Question: I'm trying to convert buffer to hex string in c as the below,
the below image is the input file

it's a binary file.
'''
#include "stdio.h"
#include "stdlib.h"
#include "string.h"
#include "fcntl.h"
#if defined(_MSC_VER)
#include <BaseTsd.h>
typedef SSIZE_T ssize_t;
#endif
#define BUFF_SIZE 5
int main()
{
char buff[BUFF_SIZE];
int fd;
ssize_t rd_size;
FILE *rfp;
FILE *ofp;
ofp = fopen("output.txt", "w");
rfp = fopen("test.bin", "rb");
while ( 4== (fread(buff, 1, 4, rfp)))
{
fprintf(ofp, "%02X%02X%02X%02X
", buff[0], buff[1], buff[2], buff[3]);
}
fclose(ofp);
fclose(rfp);
return 0;
}
'''
then I use above code, I've got bin to hex file
but I've got the problem at result.
'''
04002B2B
000001FFFFFFFF
<PHONE>
<PHONE>
<PHONE>
<PHONE>
<PHONE>
<PHONE>
<PHONE>
<PHONE>
<PHONE>
<PHONE>
<PHONE>
<PHONE>
<PHONE>
<PHONE>
<PHONE>
<PHONE>
<PHONE>
FFFFFF80002000
<PHONE>
08700F00
<PHONE>
<PHONE>
<PHONE>
<PHONE>
<PHONE>
<PHONE>
<PHONE>
<PHONE>
<PHONE>
FFFFFF800FFFFFFFF01E
087007FFFFFF80
<PHONE>
0BFFFFFFB80820
<PHONE>
2DFFFFFFC7114D
00FFFFFFC20118
00001B58
'''
As you can see that the above file, especially I don't want to "000001FFFFFFFF " this output. But I don't know what am I supposed to do
# update
I want to run in the linux. but if I make a execute file, I got the segmant error.
Can you let me know what am I supposed to do?
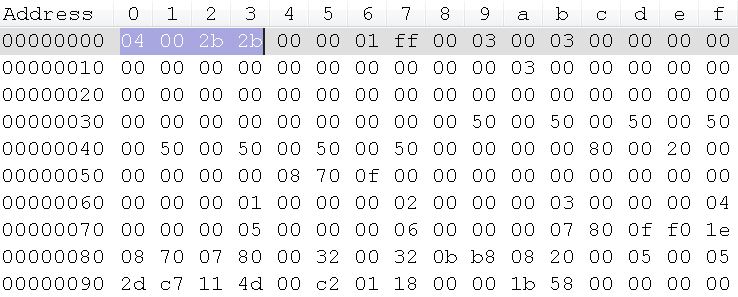
Answer: The major problem here is that your 'char' type seems to be 'signed' (if 'char' is 'signed' or 'unsigned' is implementation specific). That means that values larger equal or larger than '0x80' will be treated as negative values (with <URL>.
And when you pass such a value to 'printf' and the value is <URL> to an 'int' it is sign-extended. So '0xff' becomes '0xffffffff', which is then printed.
If you use 'unsigned char' for your values instead, then values like '0xff' are not extended when being promoted to 'unsigned int'. So '0xff' is promoted to '0x000000ff', and the leading zeroes are not printed.
---
Another issue is that you are using the wrong format for 'printf'. The format '"%x"' is for 'unsigned int' and not 'unsigned char'. If you read e.g. <URL> you will see a big table with all the formatting code and the different size prefixes for different types. To print an 'unsigned char' you should use the 'hh' prefix, as in '"%hhx"'.